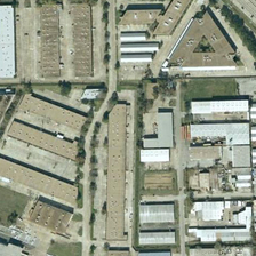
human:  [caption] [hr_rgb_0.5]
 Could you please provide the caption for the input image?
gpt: A white and bright brown workshop is divided by several trees.

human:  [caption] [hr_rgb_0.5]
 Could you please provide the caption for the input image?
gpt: Along the road there is a triangle building and some square buildings and trees.

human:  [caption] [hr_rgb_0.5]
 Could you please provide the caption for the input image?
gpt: The white and light brown workshops are separated by trees.

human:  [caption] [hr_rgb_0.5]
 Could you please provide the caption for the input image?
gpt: Triangular buildings and some square buildings are along with the trees along the road.

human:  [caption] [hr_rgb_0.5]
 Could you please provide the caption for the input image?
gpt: Light white and brown laboratories are divided by some trees.